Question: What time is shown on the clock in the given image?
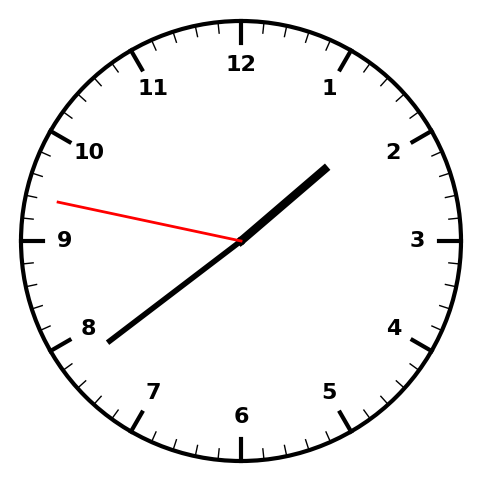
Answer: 01:38:47